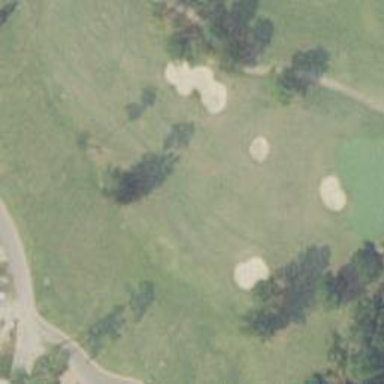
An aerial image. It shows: View of golf hole.